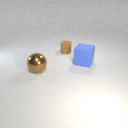
large brown metal sphere to the left of large blue rubber cube